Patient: sex M, age 71
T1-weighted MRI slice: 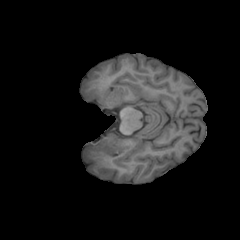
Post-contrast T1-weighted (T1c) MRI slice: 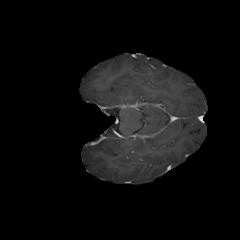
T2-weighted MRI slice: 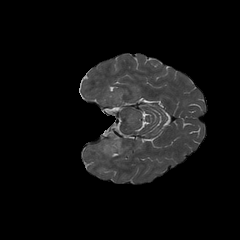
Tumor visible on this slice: yes
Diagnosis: Astrocytoma, IDH-wildtype
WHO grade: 2